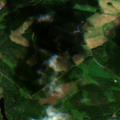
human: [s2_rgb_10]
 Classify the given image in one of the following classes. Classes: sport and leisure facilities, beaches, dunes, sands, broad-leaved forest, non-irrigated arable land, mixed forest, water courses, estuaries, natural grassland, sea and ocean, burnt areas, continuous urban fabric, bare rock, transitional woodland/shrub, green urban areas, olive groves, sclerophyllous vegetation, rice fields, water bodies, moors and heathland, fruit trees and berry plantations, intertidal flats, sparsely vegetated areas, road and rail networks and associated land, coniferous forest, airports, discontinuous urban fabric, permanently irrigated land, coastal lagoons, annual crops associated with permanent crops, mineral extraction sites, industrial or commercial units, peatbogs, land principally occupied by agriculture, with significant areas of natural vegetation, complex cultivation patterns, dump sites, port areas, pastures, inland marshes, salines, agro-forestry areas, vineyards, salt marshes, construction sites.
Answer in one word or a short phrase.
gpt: land principally occupied by agriculture, with significant areas of natural vegetation, broad-leaved forest, coniferous forest, mixed forest